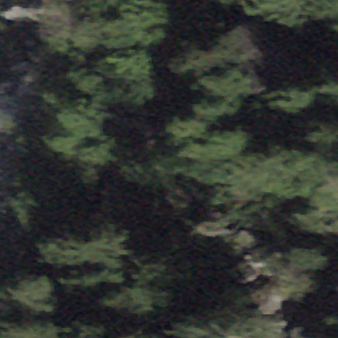
Label: other